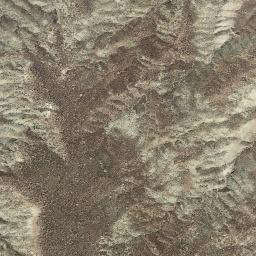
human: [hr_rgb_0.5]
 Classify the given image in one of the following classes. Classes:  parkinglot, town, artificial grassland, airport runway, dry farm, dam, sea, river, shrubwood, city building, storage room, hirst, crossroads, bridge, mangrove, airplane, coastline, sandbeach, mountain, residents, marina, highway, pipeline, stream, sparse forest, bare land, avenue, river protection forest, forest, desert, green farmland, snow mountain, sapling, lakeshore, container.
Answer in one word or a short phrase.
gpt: mountain